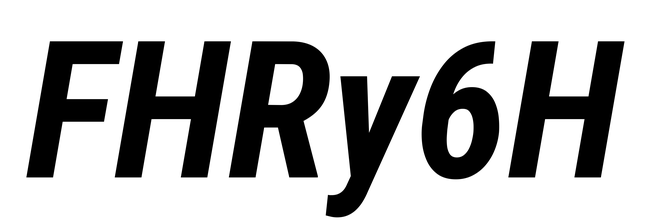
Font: Roboto-Italic_Condensed_Bold_Italic